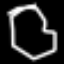
Label: octagon